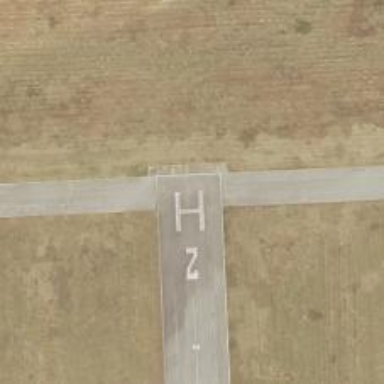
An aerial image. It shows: Asphalt runway at the airport.